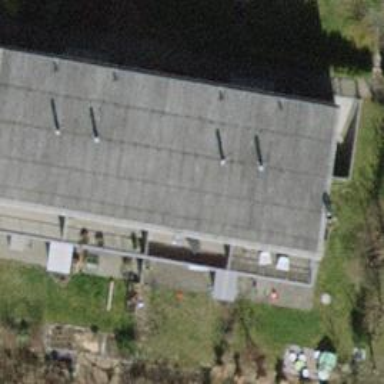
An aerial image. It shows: Building with tile roof.